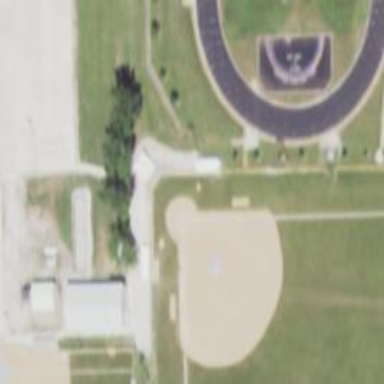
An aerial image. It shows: Infield baseball field with natural sand surface.